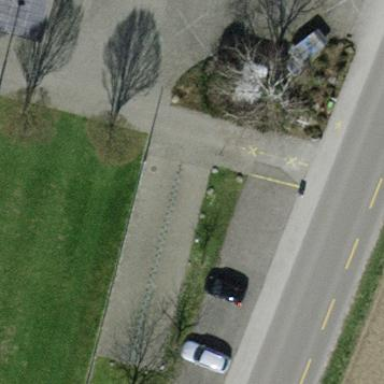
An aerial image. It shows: Bicycle parking area.